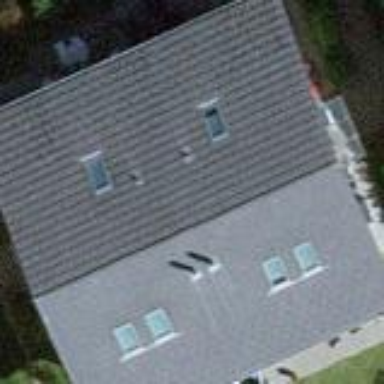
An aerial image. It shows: Terrace building.